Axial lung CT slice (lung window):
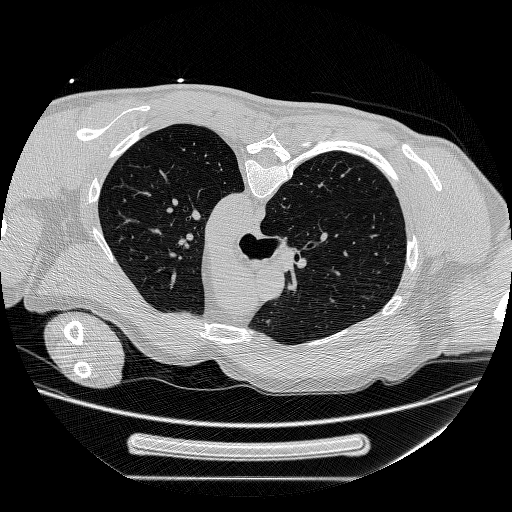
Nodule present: no